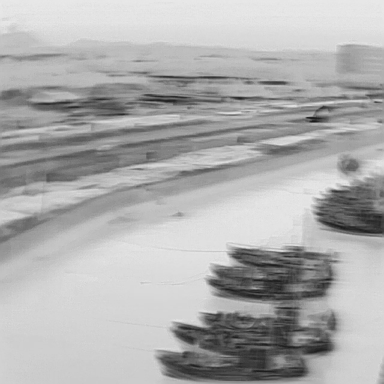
There are ten bulk_carriers in the infrared image.